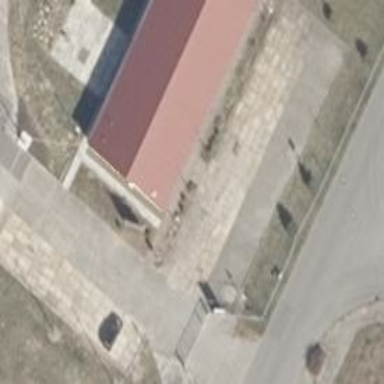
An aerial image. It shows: Service building near traffic park.